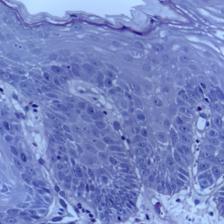
Diagnosis: Normal